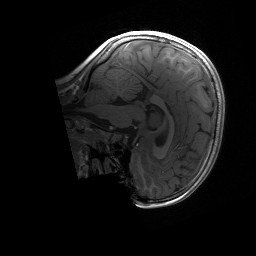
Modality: T1w
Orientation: sagittal
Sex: female
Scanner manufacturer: siemens
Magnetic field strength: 3 T
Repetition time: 1.9 s
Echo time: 0.00243 s